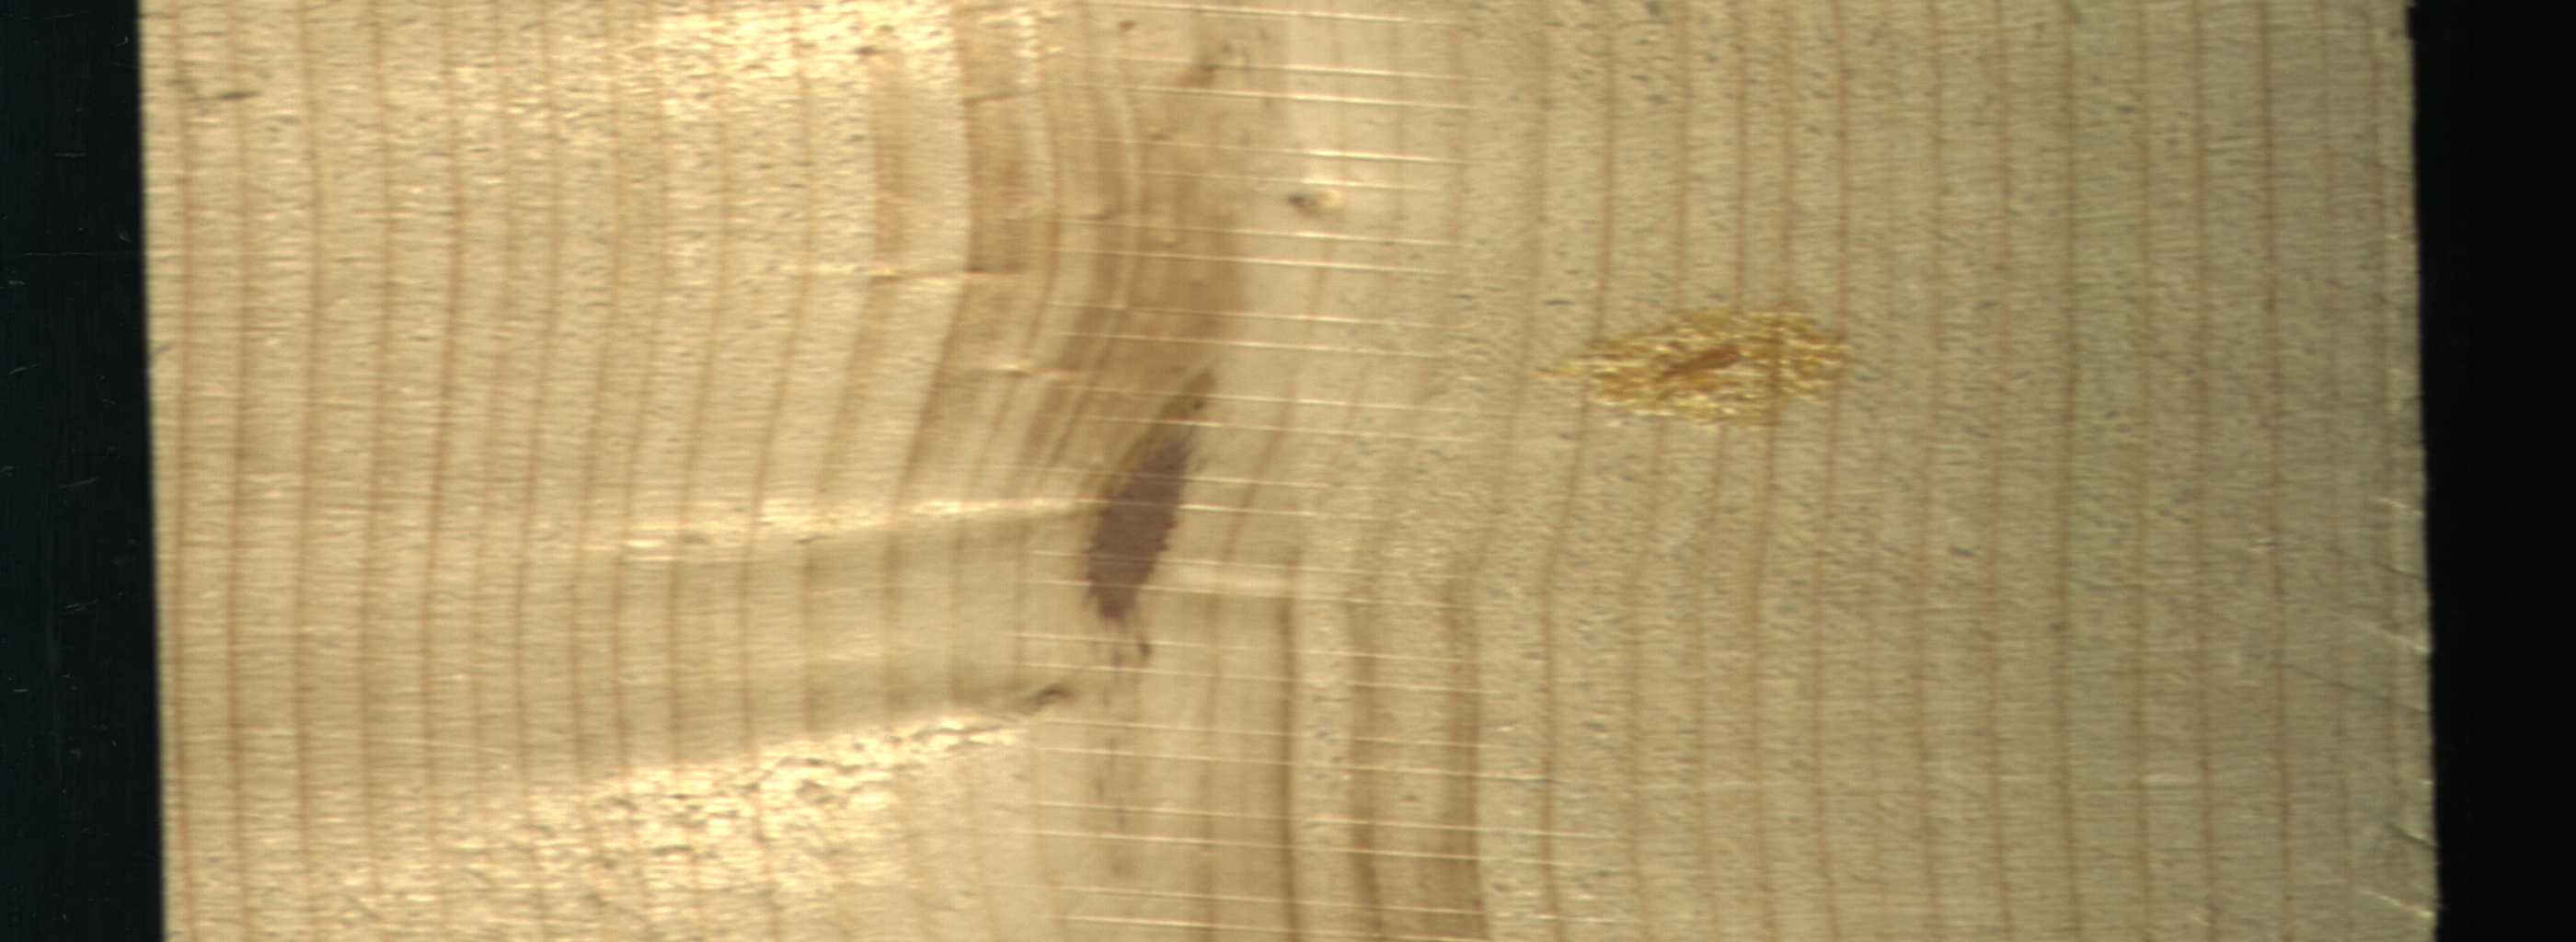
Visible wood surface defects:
resin
Quartzity